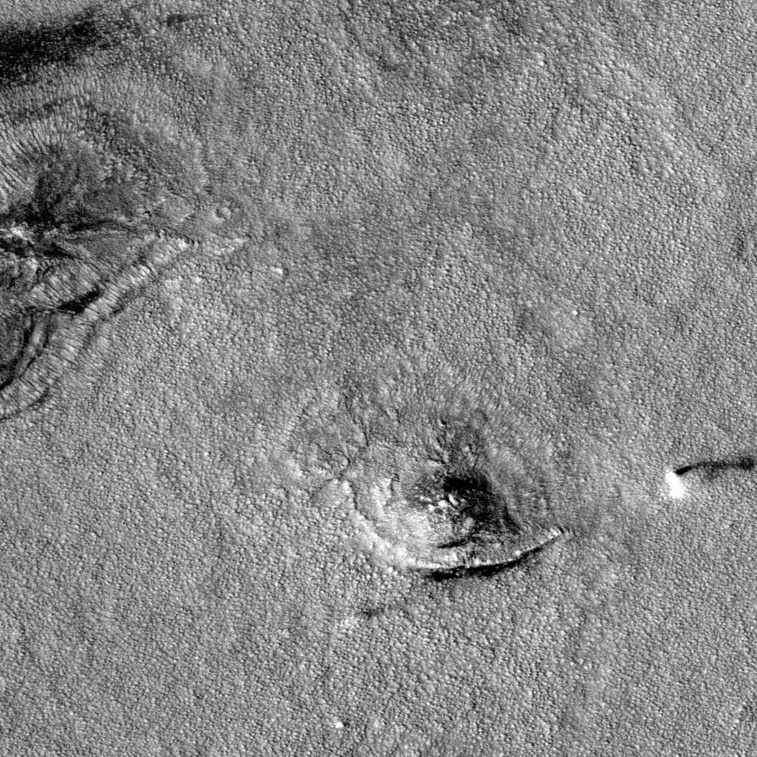
Label: dustdevil